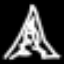
Label: The Eiffel Tower